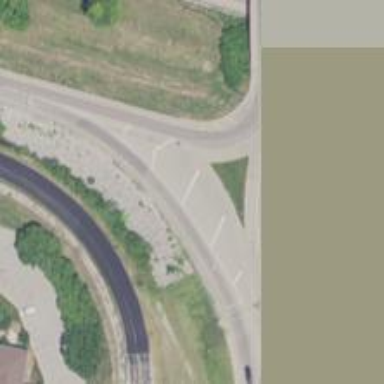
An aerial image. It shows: Asphalt motorway link with diverging diamond interchange (DDI) junction.